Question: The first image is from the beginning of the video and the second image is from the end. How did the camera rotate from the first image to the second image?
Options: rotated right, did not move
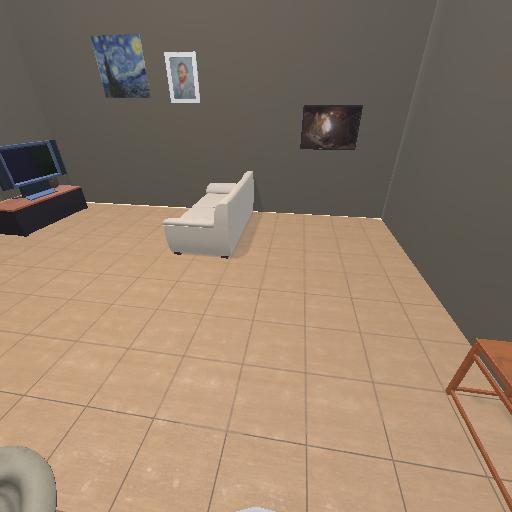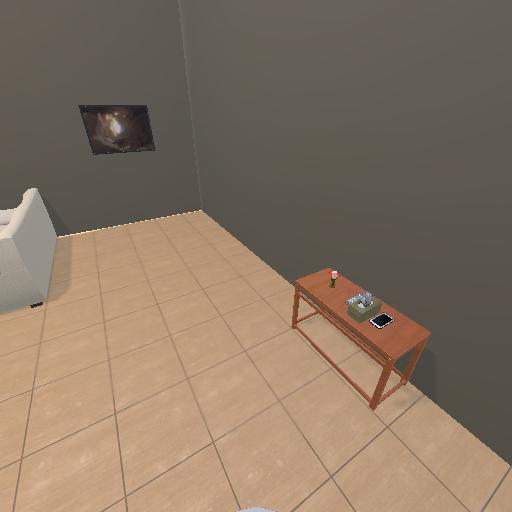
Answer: rotated right